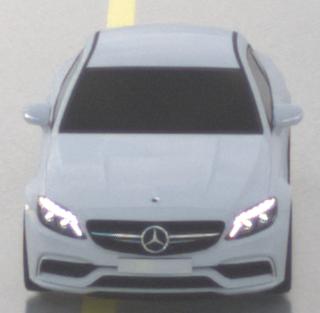
Make: Mercedes-Benz
Model: C 43 AMG
Detailed model: C-Class (205) AMG Limousine
Model produced from: 2016/10
Model produced until: 2018/04
Doors: 4
Color: white
Road condition: wet road
Daytime: sunrise or sunset
Contrast: low contrast